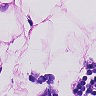
Metastatic tissue present: no